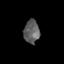
Tissue: skin
Cell type: Epithelial cells
Senescence score: 0.2865
Nuclear area (px): 357
Mean DAPI intensity: 94.633